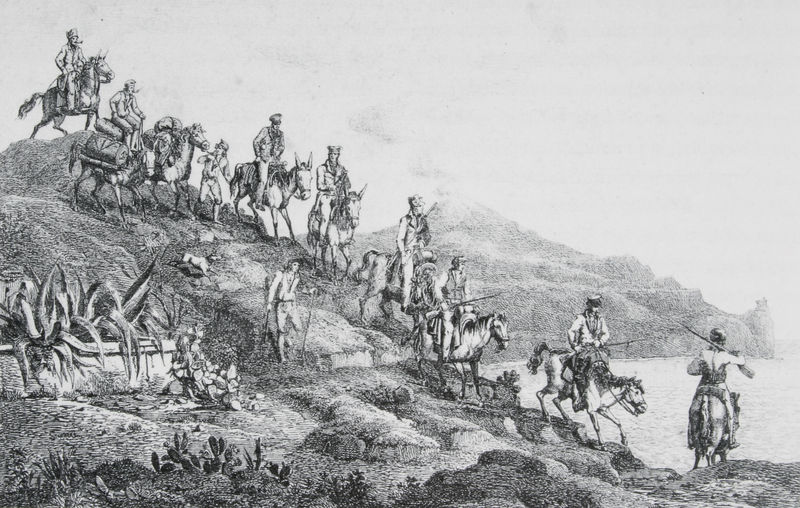
Titel: Ausflug der deutschen Künstler in Sizilien
Künstler: Karl Ludwig Frommel
Standort: München
Institution: Architekturmuseum der Technischen Universität
Schlagwörter: angriff, baum, berg, felsen, gruppe, himmel, mann, meer, wasser, weiß, wolken, bäume, fluss, landschaft, menschen, see, ufer, blumen, grau, männer, schwarz, zeichnung, blick, gras, hund, weg, wiese, stein, steine, feld, gräser, hügel, natur, strauch, büsche, pflanzen, ohren, esel, pferd, pferde, reiter, beine, reiten, schweif, papier, ansicht, abhang, gepäck, laufen, berge, fels, zug, amerika, krieg, schlacht, lanze, soldaten, palme, bucht, karawane, wei, vulkan, kohle, agaven, schwarzweiss, radierung, stich, militär, uniform, uniformen, waffen, soldat, waffe, bleistift, armee, heer, marsch, helme, gewehr, lanschaft, kavallerie, trupp, reise, agave, aloe, kakteen, kaktus, palmen, gewehre, kupferstich, abstieg, mähnen, begre, lastesel, bergab, ber, karavane, führer, expedition, eiter, soldatenzug, packpferde, schwakrz